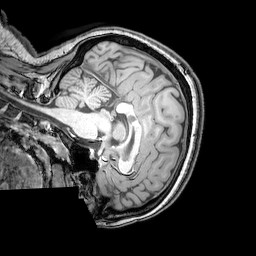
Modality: T1w
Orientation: sagittal
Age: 23
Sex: female
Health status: healthy
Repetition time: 0.081 s
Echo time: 0.037 s